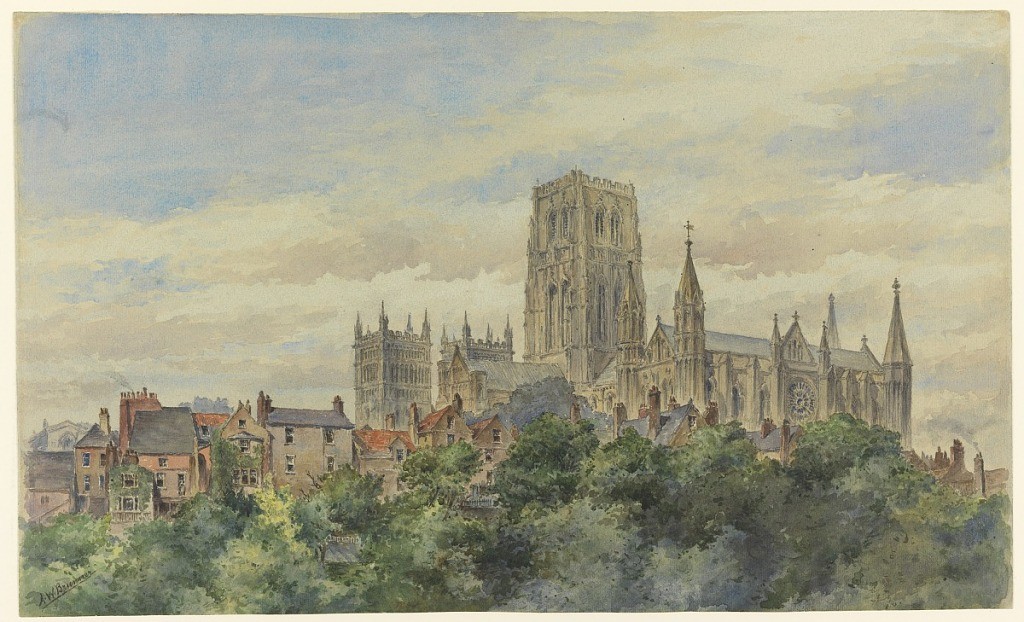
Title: View of Durham Cathedral
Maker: Arnold William Brunner, American, 1857–1925
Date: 1883
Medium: Graphite, brush and watercolor on greenish-grey heavy paper
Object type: Drawing
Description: View over the treetops of Durham Cathedral, as seen from the southeast, and showing surrounding houses.